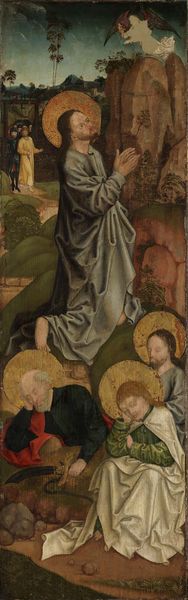
Titel: Christus am Ölberg
Künstler: Schwäbischer Meister
Standort: Karlsruhe
Institution: Staatliche Kunsthalle Karlsruhe
Schlagwörter: baum, berg, blau, felsen, gemälde, gott, himmel, mann, schlaf, weiß, wolken, bäume, grün, landschaft, menschen, sand, stadt, abend, ausschnitt, braun, bunt, frau, grau, hintergrund, licht, männer, nacht, schwarz, zeichnung, gras, rot, weg, wiese, gespräch, bart, falten, johannes, stein, steine, trauer, täufer, bild, hände, horizont, natur, sonne, boden, gewand, gold, kelch, gewänder, gotik, renaissance, engel, garten, schlafen, schlafende, italien, fels, mauer, ölgemälde, soldaten, stufen, tor, religion, schwert, säbel, soldat, beten, gebet, altar, römer, heiligenschein, nimbus, christus, jesus, teufel, mittelalter, erscheinung, heiliger, palmen, heilige, jünger, heilig, maria, anbetung, jesu, petrus, ikone, altarbild, joseph, betteln, erlöser, hohl, heiligenbild, felden, betten, vertikal, nordlich, christ, heiligenscheine, jeses, apostel, heiliger geist, gabriel, judas, christliche ikonographie, nimben, ölberg, beter, aufwachen, van eyck, jakobus, heiligen, schergen, getsemani, verrat, gethsemane, glorien, heilligenschein, bibelgeschichte, gründonnerstag, aureolen, grote, setein, muede, gespräcjj, garten getsemane, heiliger erscheinung